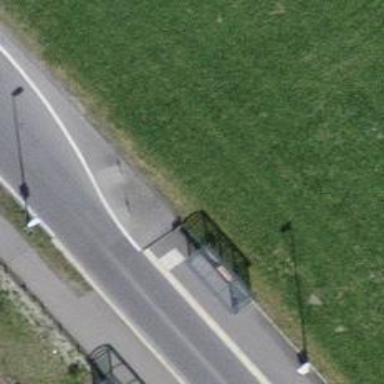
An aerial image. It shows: Asphalt platform for public transport.